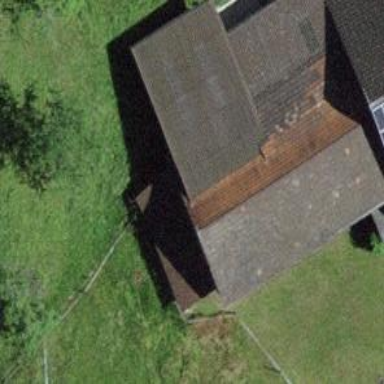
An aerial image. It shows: Rural barn.